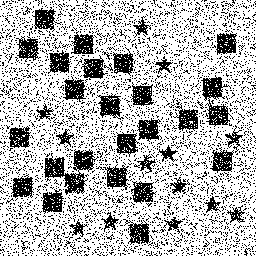
Squares: 25
Triangles: 0
Stars: 13
Total shapes: 38